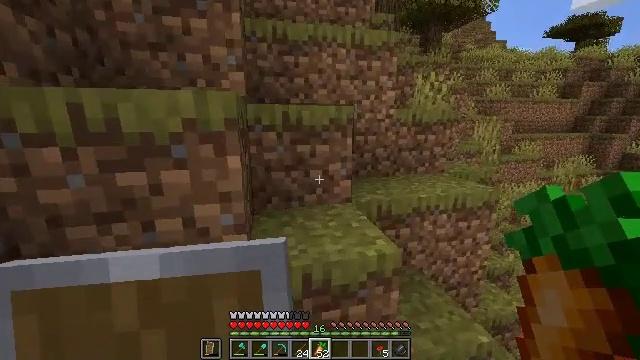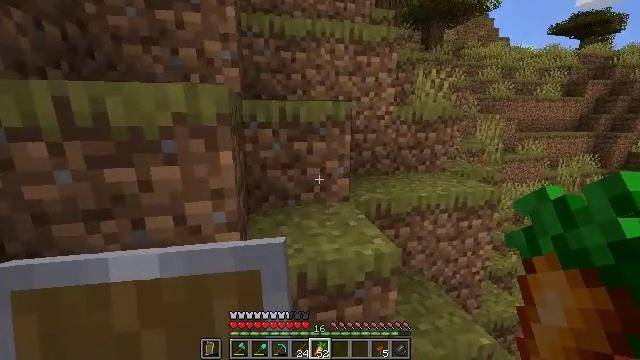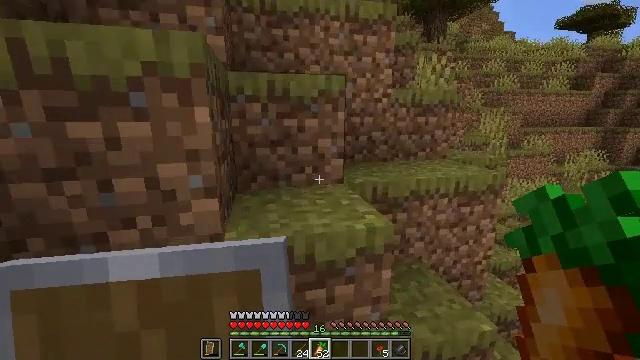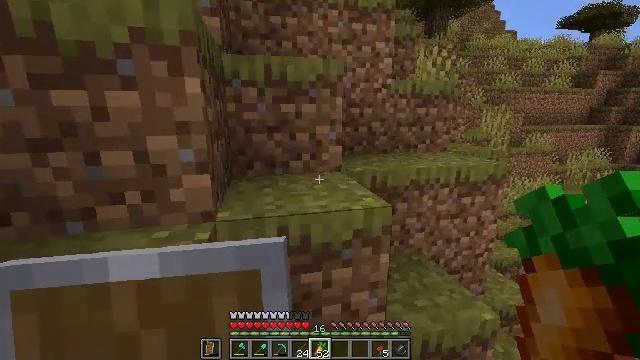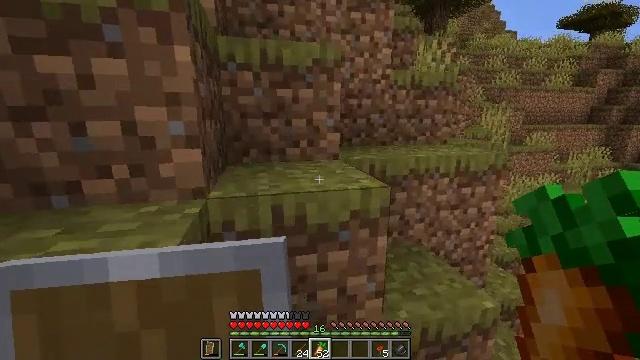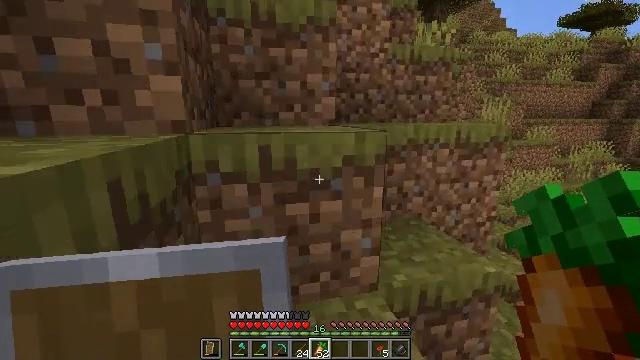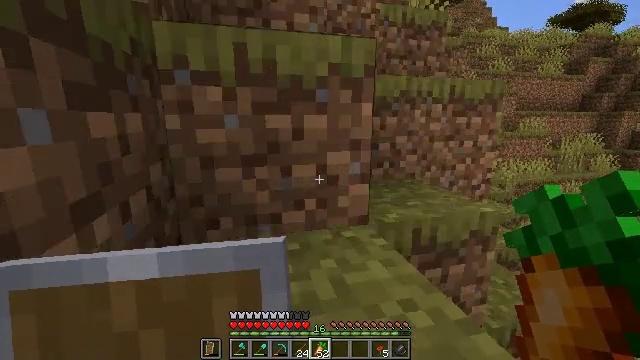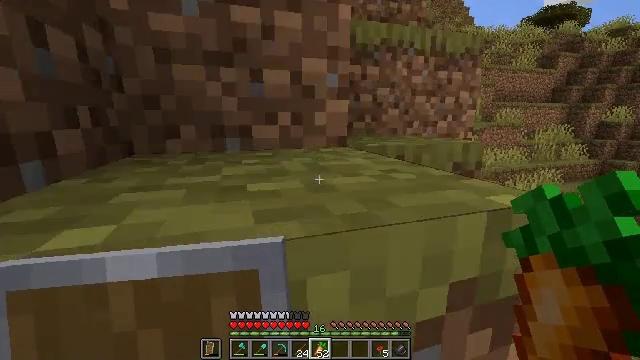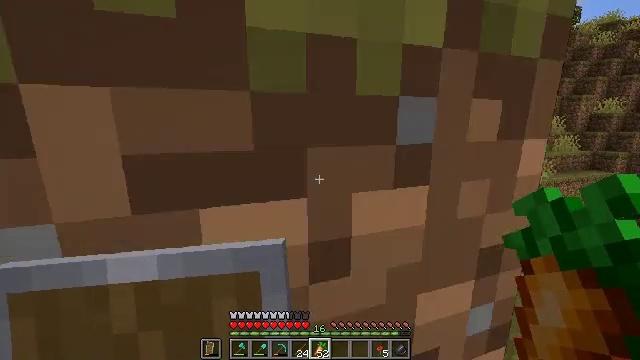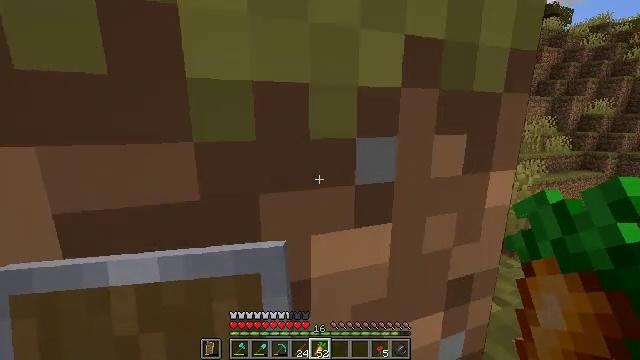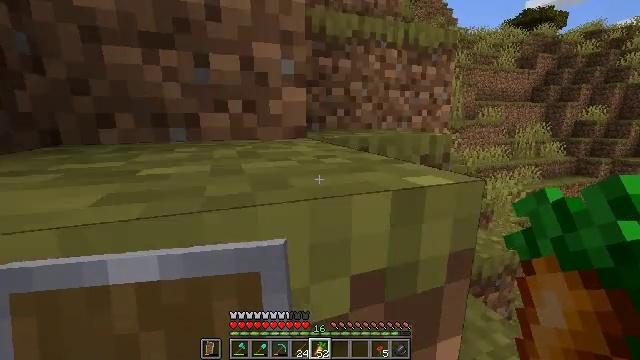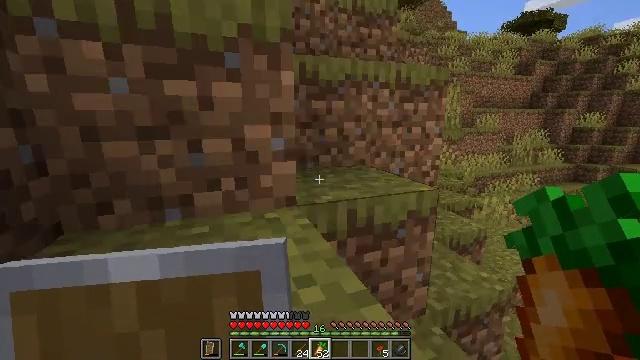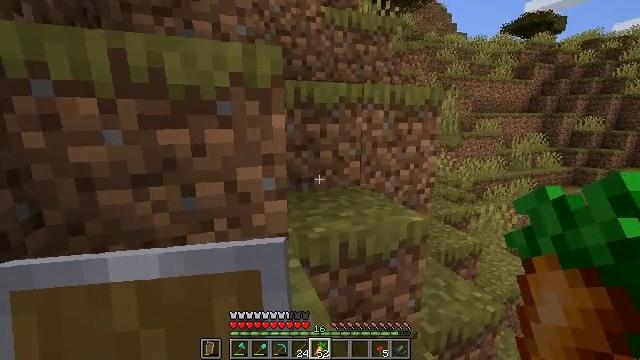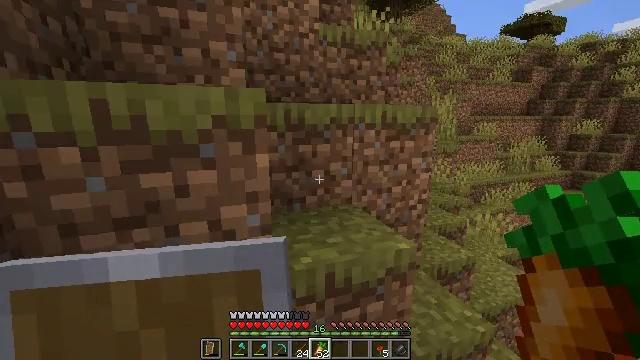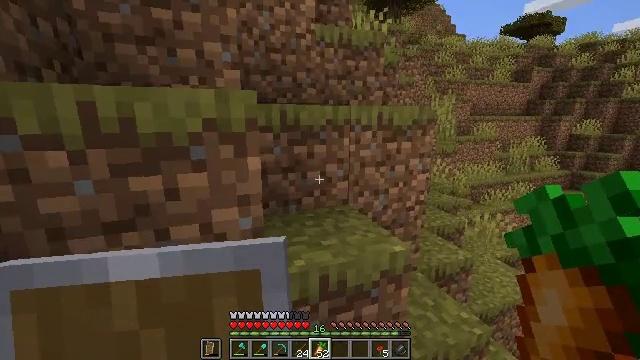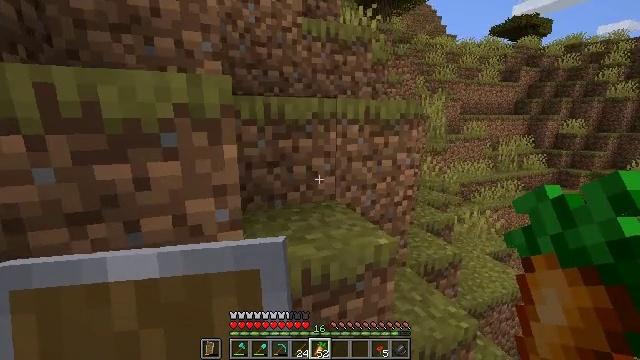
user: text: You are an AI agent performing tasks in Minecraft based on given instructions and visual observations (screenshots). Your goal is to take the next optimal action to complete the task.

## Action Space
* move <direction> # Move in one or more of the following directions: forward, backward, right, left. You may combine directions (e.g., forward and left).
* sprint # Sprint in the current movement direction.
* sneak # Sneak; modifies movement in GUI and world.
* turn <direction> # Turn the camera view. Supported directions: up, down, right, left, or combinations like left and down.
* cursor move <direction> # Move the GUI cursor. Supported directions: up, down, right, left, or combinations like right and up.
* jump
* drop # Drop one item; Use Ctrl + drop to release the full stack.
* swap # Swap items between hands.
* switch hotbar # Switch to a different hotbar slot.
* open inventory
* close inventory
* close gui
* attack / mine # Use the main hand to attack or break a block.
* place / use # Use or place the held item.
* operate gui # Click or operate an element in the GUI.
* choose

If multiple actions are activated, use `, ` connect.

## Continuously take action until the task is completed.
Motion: motion action
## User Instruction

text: Use a pickaxe to gather the gold block.
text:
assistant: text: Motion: move forward and move left, sprint, jump
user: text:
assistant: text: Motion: move forward, sprint, jump
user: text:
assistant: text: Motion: move forward, sprint, jump
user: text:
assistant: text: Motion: move forward, sprint, jump
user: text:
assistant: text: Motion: move forward, sprint, jump
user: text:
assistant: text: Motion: move forward, sprint, turn right, jump
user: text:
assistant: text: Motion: move forward, sprint, turn right, jump
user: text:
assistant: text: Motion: move forward, sprint, turn right, jump
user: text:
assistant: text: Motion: move forward, sprint, jump
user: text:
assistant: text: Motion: move forward, sprint, jump
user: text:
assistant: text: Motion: move forward, sprint, jump
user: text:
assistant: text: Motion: move forward, sprint, jump
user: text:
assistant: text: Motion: move forward, sprint, jump
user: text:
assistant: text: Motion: move forward, sprint, jump
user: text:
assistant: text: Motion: move forward, sprint, turn right, jump
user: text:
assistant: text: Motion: move forward, sprint, turn right, jump
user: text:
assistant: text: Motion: move forward, sprint, turn right, jump
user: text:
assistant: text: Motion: move forward, sprint, jump
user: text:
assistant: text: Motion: move forward, sprint, turn left, jump
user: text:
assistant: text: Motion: move forward, sprint, turn left, jump
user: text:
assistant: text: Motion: move forward, sprint, turn left, jump
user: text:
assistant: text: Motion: move forward, sprint, turn left, jump
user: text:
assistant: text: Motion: move forward, sprint, turn left, jump
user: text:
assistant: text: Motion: move forward and move left, sprint, jump
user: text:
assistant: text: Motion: move forward and move left, sprint, jump
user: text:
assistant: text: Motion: move forward and move left, sprint, jump
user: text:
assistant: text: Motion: move forward and move left, sprint, jump
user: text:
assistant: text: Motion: move forward, sprint, jump
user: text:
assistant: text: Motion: move forward, sprint, jump
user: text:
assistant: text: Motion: move forward, sprint, jump